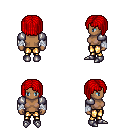
a pixel art fantasy rpg character, female body template, human, dark skin, steel arm armor, gold greaves, red pageboy hairstyle, white cloth bandages, metal boots, four views (front, back, left, right), 2x2 character sprite sheet, small pixel art, hard edges, no anti-aliasing